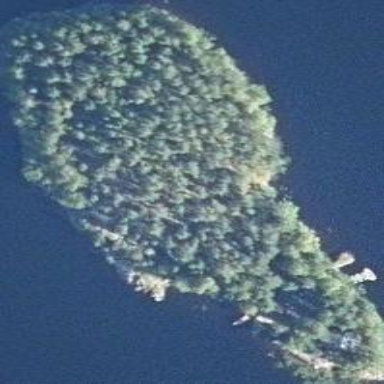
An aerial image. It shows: Islet.